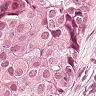
Metastatic tissue present: yes